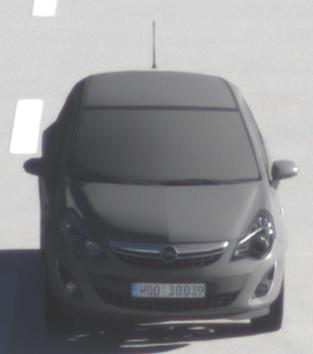
Make: Opel
Model: Corsa 1.2
Detailed model: Corsa (D)
Model produced from: 2011/01
Model produced until: 2014/08
Doors: 3
Color: gray
Road condition: dry road
Daytime: morning or afternoon
Contrast: high contrast